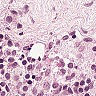
Metastatic tissue present: no